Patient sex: M
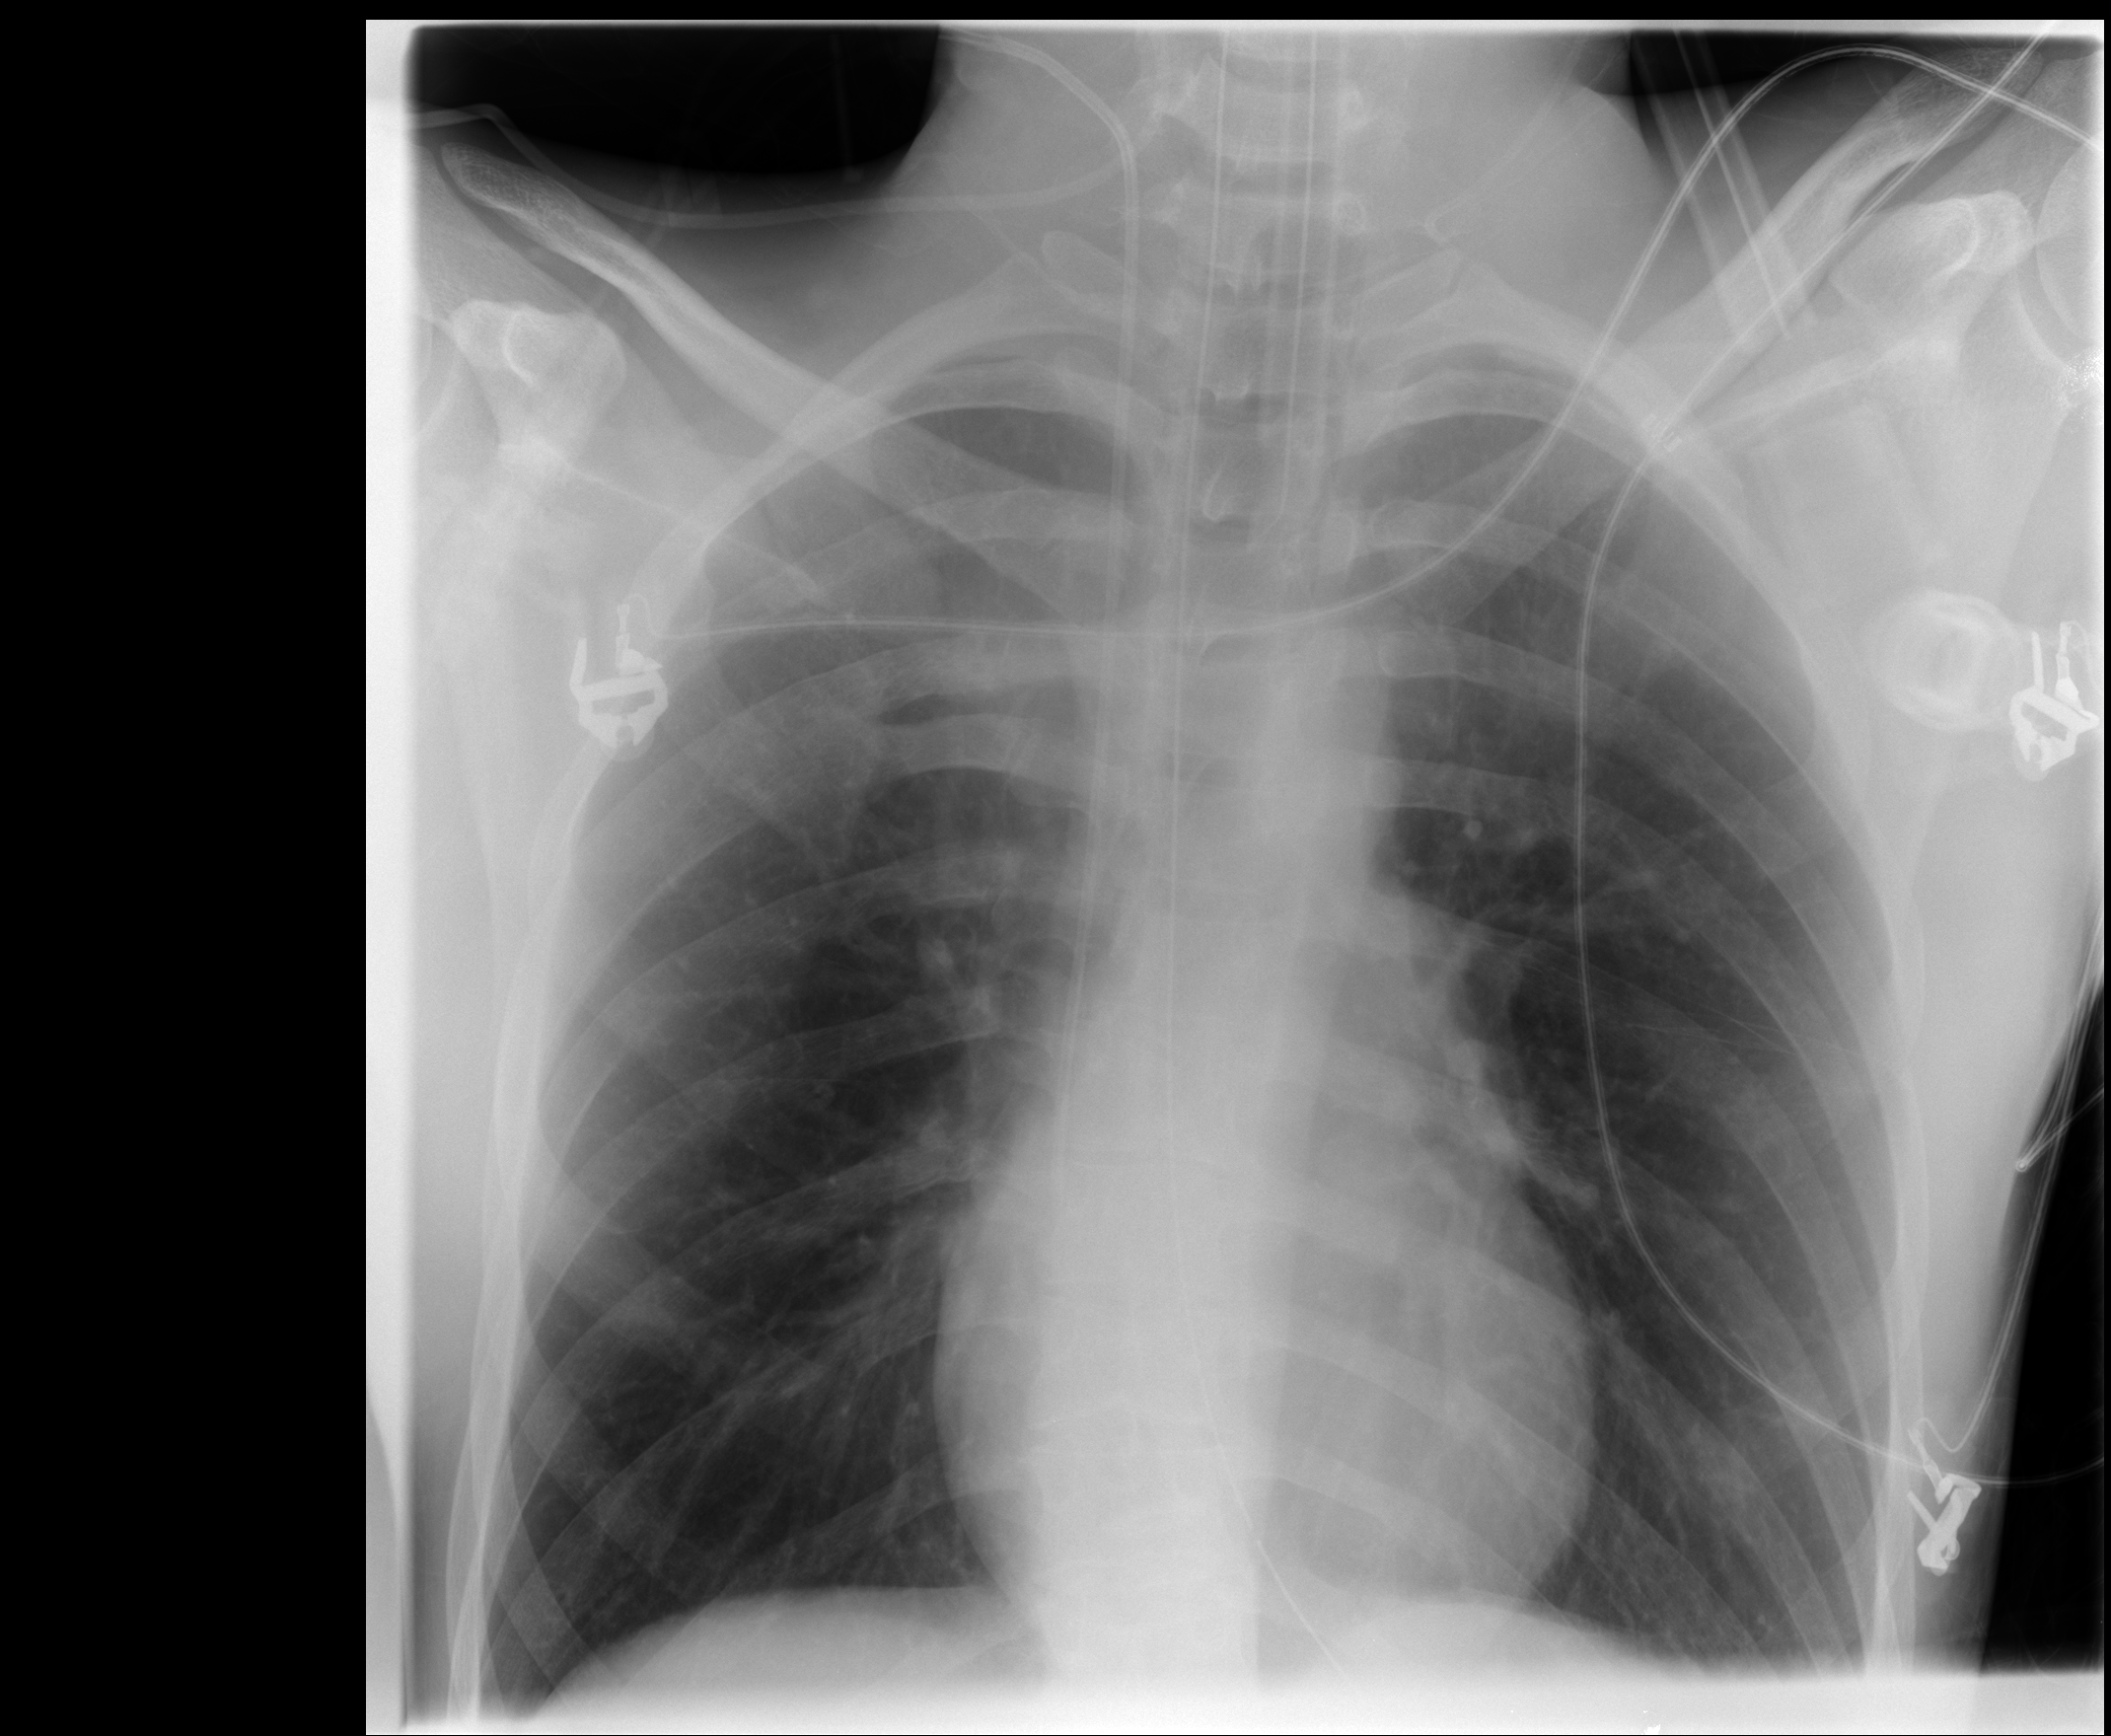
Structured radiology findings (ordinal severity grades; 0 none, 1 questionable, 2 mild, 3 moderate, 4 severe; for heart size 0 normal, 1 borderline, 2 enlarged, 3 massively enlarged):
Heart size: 0
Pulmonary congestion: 1
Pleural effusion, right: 0
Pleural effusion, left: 0
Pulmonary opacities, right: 0
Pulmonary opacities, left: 0
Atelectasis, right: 0
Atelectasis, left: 0